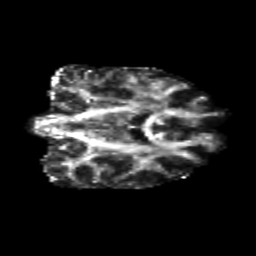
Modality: FA
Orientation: coronal
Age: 35
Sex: female
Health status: healthy
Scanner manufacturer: siemens
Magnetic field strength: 3 T
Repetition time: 10.8 s
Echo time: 0.082 s